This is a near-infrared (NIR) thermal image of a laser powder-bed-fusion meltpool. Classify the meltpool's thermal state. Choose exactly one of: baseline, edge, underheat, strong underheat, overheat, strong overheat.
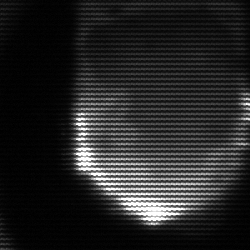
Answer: edge